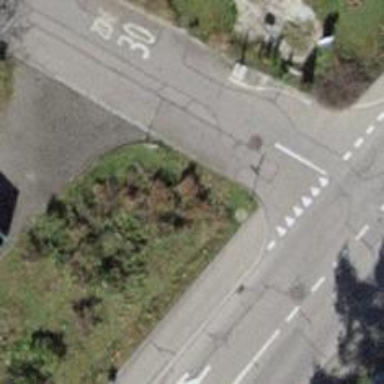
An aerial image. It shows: Raised kerb.